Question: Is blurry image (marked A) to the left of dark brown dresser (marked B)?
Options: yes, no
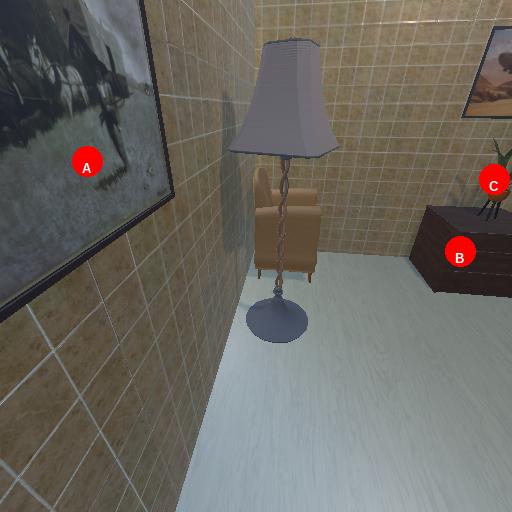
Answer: yes